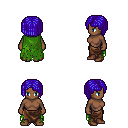
a pixel art fantasy rpg character, female body template, human, dark skin, green tattered cape, robe skirt, blue pageboy hairstyle, brown shoes, four views (front, back, left, right), 2x2 character sprite sheet, small pixel art, hard edges, no anti-aliasing